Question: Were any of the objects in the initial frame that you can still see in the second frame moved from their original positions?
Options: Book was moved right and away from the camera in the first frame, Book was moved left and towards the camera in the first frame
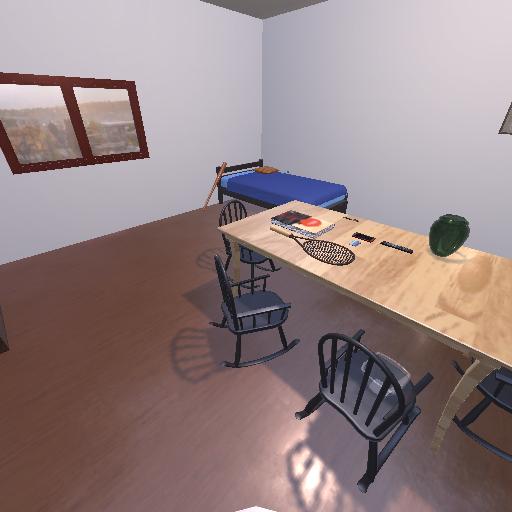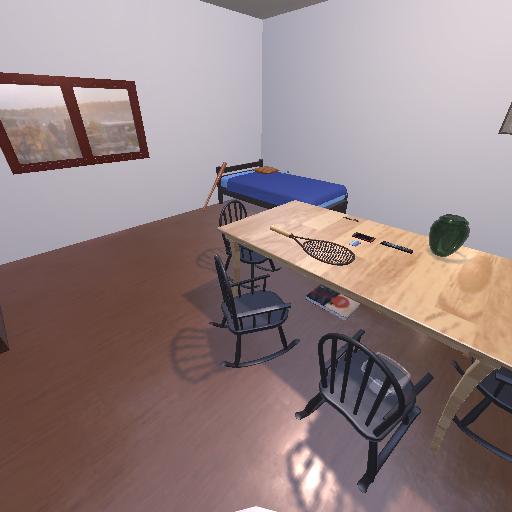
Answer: Book was moved right and away from the camera in the first frame